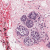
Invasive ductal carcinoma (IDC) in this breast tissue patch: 0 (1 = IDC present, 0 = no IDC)